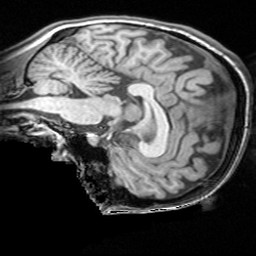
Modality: T1w
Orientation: sagittal
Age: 21
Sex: female
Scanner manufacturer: siemens
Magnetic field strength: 3 T
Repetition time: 1.62 s
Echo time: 0.003 s